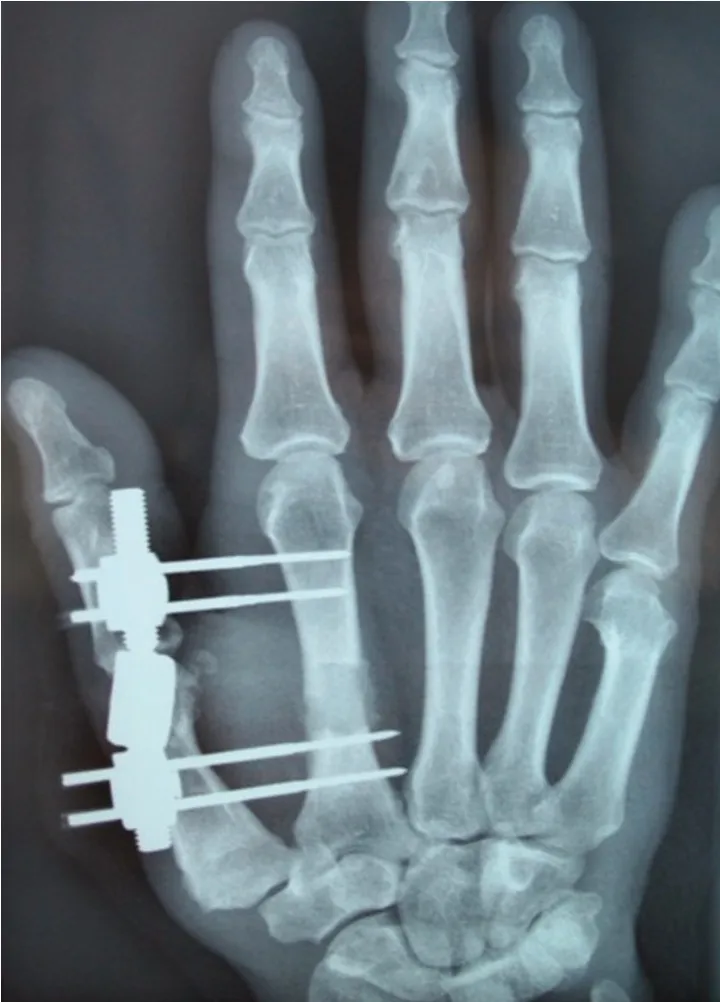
First stage post-operative X- ray control after segmental resection, cement spacer interposition and stabilization with mini external fixator.
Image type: radiology (x_ray)